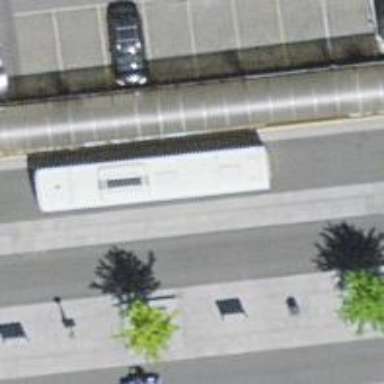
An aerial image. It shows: Bus station serving as public transport station.